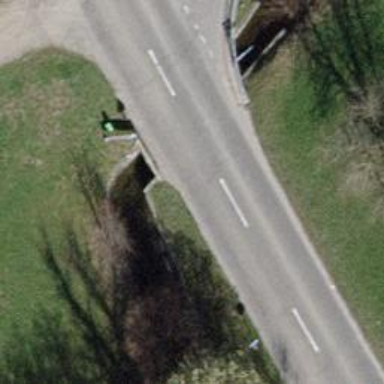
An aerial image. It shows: There is tunnel.